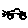
Label: car